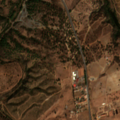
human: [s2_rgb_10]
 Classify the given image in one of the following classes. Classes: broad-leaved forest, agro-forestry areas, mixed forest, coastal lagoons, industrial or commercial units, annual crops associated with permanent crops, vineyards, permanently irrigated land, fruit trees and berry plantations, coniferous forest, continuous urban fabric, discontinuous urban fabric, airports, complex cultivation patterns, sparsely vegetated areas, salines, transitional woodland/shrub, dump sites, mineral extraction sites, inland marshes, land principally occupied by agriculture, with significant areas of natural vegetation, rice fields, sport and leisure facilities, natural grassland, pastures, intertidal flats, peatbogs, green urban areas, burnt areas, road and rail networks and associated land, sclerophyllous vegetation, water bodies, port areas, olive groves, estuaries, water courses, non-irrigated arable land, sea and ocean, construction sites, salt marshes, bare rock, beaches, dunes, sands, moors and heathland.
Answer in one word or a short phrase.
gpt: non-irrigated arable land, complex cultivation patterns, broad-leaved forest, transitional woodland/shrub